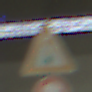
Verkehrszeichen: Lichtzeichenanlage
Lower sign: Ueberholverbot
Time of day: NotSpecified
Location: Indoor (Special)
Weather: NotSpecified
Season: NotSpecified
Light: Artificial